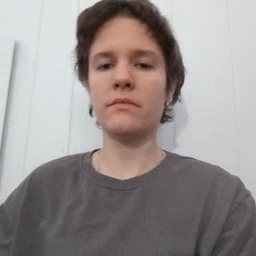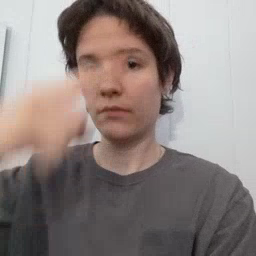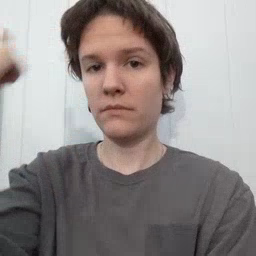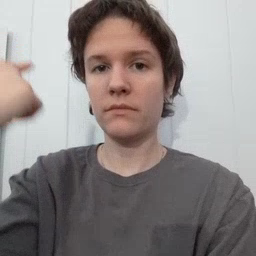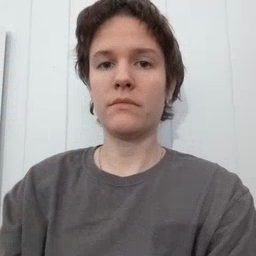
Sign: black